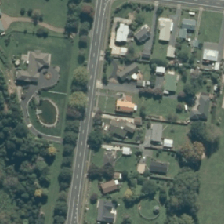
Land cover: urban_build_up